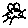
Label: cat